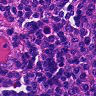
Metastatic tissue present: no